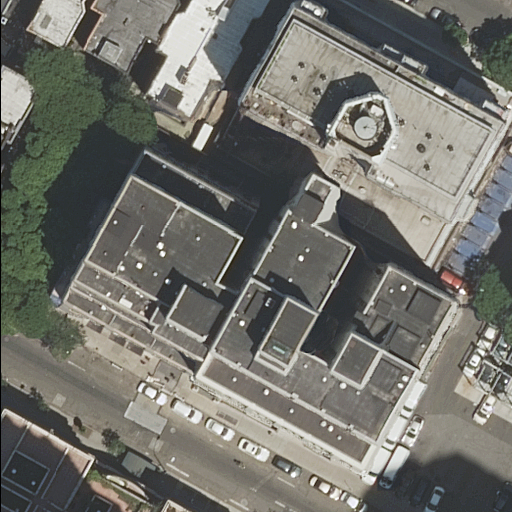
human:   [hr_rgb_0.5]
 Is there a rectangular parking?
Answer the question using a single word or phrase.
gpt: yes

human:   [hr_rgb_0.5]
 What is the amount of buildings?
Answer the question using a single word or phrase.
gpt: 9

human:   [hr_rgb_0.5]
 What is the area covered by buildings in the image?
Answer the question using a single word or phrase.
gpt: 5635m2

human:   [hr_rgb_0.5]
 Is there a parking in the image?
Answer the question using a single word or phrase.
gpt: yes

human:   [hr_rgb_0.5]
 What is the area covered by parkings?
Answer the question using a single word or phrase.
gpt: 67m2

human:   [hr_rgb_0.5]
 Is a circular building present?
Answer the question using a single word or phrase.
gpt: no

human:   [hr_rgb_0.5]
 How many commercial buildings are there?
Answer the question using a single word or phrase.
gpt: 0

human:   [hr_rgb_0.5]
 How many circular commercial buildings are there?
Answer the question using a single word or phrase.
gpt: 0

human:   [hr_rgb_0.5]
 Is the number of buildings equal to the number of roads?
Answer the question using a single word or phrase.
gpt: no

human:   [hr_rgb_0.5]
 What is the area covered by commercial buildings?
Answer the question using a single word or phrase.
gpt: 0m2

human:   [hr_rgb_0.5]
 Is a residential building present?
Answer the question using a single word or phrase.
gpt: yes

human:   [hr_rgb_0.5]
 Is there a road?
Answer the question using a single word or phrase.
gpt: yes

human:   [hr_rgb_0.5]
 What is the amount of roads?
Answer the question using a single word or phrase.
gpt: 4

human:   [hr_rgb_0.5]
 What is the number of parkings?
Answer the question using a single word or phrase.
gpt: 1

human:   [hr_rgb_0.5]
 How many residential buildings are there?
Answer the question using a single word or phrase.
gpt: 8

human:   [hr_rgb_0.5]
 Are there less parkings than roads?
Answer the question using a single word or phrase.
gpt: yes

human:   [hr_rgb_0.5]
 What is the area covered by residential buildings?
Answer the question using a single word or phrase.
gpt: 4330m2

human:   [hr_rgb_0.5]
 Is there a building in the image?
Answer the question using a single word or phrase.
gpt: yes

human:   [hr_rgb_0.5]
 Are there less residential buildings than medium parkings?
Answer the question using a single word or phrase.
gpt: no

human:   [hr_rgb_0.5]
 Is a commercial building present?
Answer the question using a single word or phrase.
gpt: no

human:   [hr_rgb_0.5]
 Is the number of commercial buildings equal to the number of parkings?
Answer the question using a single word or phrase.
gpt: no

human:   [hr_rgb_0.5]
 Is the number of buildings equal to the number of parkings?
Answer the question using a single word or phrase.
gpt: no

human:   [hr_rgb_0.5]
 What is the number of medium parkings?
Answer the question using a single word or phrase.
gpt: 0

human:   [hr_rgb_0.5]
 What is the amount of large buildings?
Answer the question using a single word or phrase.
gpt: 3

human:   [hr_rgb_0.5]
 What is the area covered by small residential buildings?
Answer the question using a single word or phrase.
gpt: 172m2

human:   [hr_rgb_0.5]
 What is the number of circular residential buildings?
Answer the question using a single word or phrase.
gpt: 0

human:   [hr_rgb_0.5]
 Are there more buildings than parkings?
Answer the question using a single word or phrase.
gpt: yes

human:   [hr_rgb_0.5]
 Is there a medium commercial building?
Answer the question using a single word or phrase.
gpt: no

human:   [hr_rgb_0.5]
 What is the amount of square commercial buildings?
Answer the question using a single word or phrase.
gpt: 0

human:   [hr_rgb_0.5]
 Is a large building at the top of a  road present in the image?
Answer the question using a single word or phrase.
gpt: yes

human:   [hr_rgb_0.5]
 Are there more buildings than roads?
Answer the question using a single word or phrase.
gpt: yes

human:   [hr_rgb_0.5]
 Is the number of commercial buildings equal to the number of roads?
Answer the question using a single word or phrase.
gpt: no

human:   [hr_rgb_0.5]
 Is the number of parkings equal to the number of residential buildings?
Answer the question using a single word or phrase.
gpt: no

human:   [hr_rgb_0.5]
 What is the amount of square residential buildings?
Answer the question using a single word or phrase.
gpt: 0

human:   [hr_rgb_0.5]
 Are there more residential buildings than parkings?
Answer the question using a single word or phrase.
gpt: yes

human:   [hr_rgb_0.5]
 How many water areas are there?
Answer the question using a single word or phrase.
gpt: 0

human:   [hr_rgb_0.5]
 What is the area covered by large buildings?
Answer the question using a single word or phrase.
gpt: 4968m2

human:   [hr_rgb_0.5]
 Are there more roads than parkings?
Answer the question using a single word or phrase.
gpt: yes

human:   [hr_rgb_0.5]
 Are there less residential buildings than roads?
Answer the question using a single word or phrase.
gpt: no

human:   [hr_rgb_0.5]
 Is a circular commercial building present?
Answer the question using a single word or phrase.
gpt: no

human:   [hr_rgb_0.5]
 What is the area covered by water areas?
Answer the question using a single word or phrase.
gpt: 0m2

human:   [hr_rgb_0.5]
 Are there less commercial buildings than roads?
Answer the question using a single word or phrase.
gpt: yes

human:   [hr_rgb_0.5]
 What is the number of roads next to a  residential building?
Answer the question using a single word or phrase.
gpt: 4

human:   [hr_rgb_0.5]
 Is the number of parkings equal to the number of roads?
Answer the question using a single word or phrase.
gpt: no

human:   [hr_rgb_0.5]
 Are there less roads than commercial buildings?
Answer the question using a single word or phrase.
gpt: no

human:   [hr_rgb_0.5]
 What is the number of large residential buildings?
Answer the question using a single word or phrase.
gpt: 2

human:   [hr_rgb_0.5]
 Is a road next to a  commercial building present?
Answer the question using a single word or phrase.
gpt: no

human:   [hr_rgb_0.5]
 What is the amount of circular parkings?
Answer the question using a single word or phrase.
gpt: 0

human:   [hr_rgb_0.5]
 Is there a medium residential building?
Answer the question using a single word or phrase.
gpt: yes

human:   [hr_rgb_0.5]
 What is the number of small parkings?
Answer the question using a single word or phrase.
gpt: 1

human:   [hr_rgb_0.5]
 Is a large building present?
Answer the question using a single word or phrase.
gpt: yes

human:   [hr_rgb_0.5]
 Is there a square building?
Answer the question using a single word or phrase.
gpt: no

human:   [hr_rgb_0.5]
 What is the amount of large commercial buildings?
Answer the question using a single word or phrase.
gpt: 0

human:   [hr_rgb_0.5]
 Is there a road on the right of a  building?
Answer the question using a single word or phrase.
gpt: yes

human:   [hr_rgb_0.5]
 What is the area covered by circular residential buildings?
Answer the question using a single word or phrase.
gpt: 0m2

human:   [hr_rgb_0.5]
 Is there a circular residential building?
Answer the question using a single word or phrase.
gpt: no

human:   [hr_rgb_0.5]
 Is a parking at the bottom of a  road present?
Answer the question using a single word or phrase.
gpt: yes

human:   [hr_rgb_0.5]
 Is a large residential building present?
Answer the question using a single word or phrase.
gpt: yes

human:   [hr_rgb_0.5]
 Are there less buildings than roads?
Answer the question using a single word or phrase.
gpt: no

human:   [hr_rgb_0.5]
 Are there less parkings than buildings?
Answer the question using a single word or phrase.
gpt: yes

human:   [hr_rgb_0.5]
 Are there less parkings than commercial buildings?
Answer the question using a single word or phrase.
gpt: no

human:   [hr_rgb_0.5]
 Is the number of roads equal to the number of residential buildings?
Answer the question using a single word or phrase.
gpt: no

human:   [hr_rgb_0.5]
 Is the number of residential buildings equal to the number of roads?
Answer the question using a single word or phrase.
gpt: no

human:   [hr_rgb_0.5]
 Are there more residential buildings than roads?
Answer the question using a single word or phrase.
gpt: yes